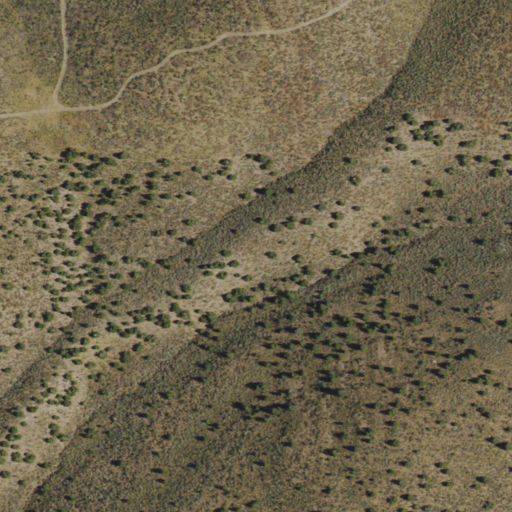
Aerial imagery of valley in Nevada named Blue Spring Canyon containing evergreen forest and shrub